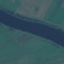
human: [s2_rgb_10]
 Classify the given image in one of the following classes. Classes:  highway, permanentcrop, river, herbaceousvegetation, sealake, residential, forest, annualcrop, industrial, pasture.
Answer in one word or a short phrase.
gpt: River